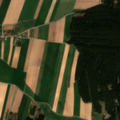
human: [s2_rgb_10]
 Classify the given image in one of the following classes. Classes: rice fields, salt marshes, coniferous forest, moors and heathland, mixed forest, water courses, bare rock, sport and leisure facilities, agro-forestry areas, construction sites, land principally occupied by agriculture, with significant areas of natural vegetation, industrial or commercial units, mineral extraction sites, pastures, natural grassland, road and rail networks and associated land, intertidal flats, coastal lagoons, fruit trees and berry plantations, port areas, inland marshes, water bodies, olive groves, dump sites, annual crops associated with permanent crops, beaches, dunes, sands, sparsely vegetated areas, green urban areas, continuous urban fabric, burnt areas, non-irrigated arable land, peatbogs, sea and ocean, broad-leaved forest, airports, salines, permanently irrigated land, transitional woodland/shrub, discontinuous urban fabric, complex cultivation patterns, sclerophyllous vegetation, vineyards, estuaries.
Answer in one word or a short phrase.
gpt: discontinuous urban fabric, non-irrigated arable land, coniferous forest